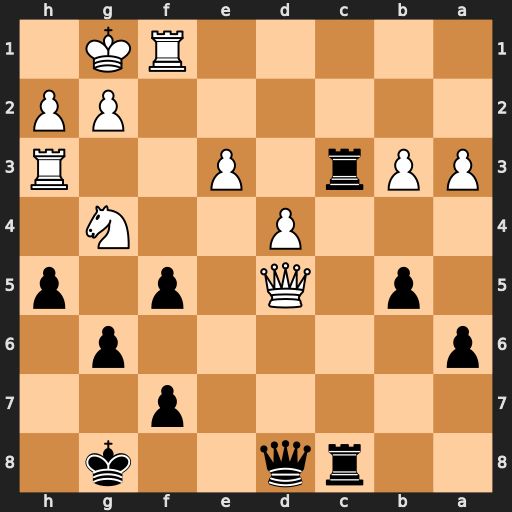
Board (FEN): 2rq2k1/5p2/p5p1/1p1Q1p1p/3P2N1/PPr1P2R/6PP/5RK1
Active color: b
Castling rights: -
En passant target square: -
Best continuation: hxg4 Qxd8+ Rxd8